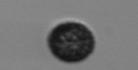
Label: Pseudochattonella_farcimen